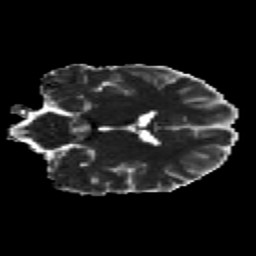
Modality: MD
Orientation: coronal
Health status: healthy
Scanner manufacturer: siemens
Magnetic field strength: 3 T
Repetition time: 12 s
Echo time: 0.092 s